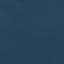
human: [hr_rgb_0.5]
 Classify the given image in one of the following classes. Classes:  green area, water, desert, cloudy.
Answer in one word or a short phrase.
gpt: water